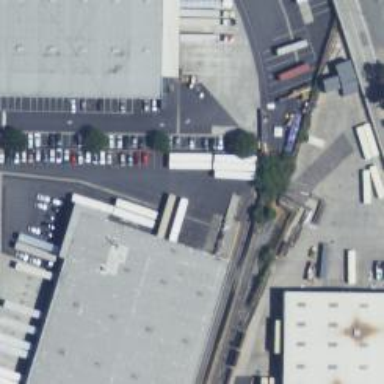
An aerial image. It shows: Railway spur service.